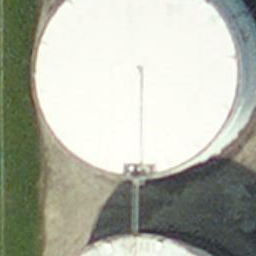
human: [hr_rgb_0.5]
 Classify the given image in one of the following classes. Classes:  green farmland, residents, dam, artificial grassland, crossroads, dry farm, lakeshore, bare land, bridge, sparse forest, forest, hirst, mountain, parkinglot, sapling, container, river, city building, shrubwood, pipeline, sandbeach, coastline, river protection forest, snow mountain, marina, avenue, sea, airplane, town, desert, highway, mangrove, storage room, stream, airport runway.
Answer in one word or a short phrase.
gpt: storage room